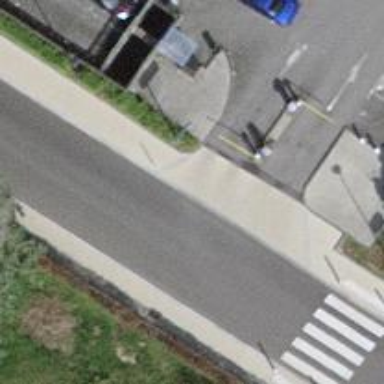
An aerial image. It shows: Parking entrance.